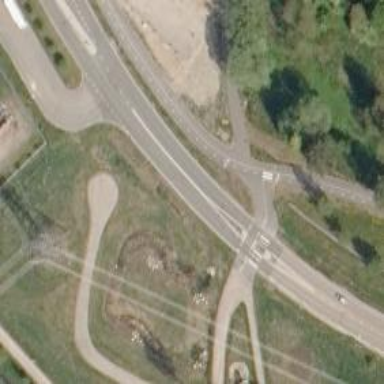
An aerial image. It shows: Uncontrolled road crossing with pedestrian island.